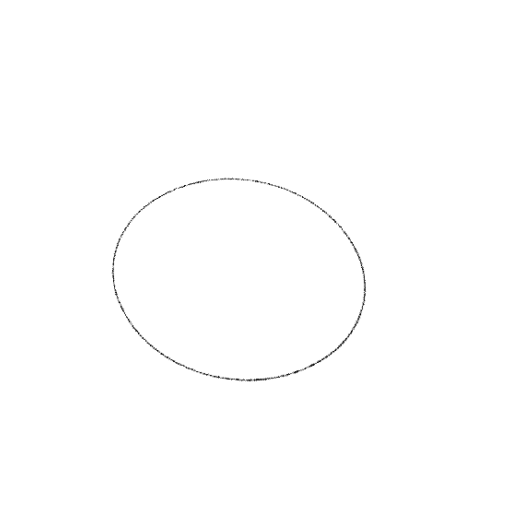
Crossing number: 0